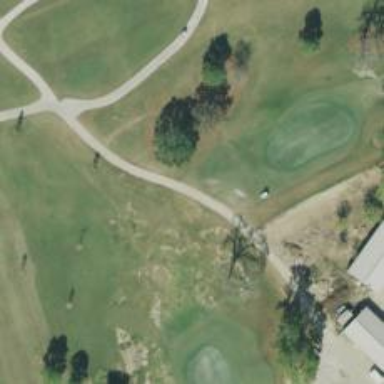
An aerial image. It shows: Path designated for golf carts.